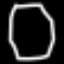
Label: octagon